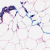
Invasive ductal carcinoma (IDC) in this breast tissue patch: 0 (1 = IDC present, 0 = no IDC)